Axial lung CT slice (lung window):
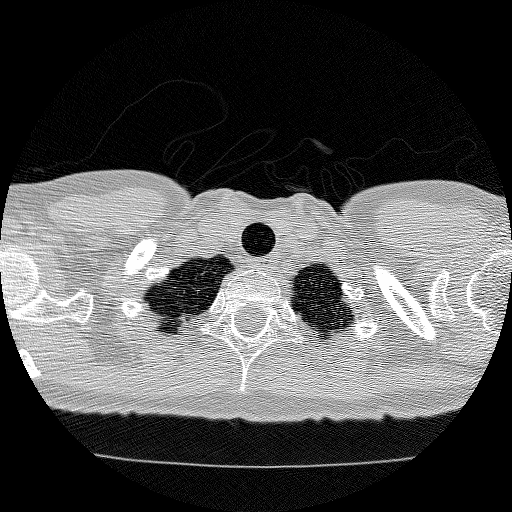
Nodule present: no